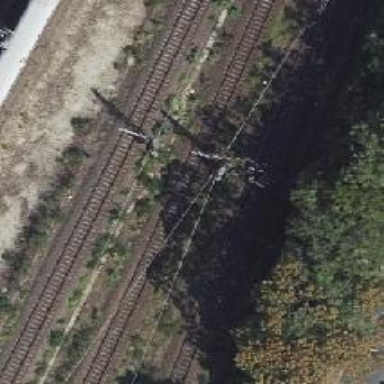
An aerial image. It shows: Catenary mast for power lines.